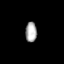
Tissue: prostate
Cell type: Fibroblasts
Senescence score: 0.7178
Nuclear area (px): 227
Mean DAPI intensity: 167.956